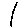
Label: line